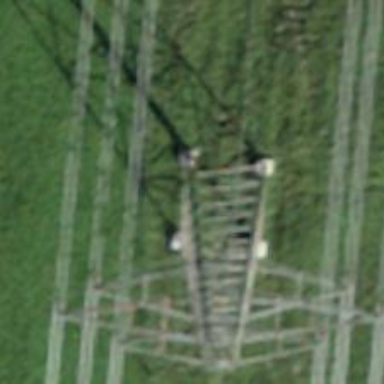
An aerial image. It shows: Power tower.